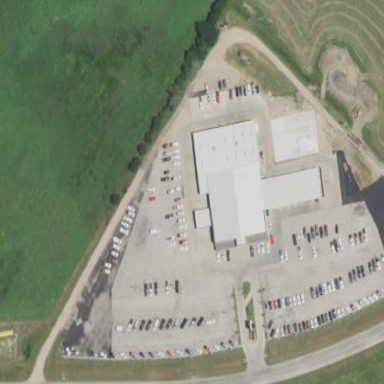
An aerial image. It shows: Building housing car shop.